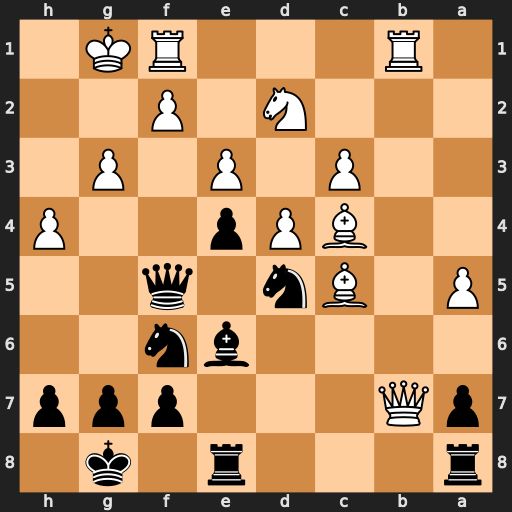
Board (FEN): r3r1k1/pQ3ppp/4bn2/P1Bn1q2/2BPp2P/2P1P1P1/3N1P2/1R3RK1
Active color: b
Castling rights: -
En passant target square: -
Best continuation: Qh3 Rfe1 Ng4 Nf1 Nf4 Qxe4 Bxc4 Qxf4 Bxf1